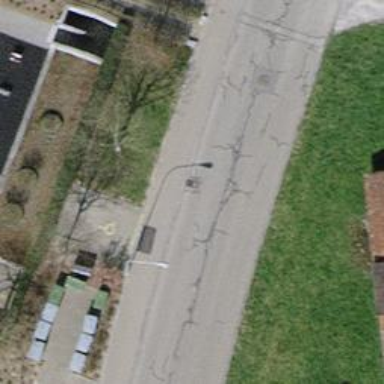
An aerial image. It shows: Sidewalk.